Field crop: maize
Growth stage: 2
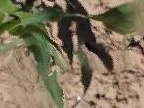
Species: maize